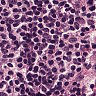
Metastatic tissue present: no